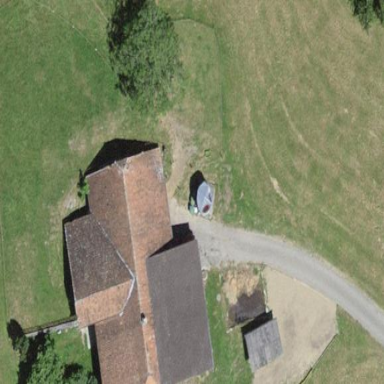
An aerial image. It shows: Farm building.